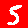
Digit: 5